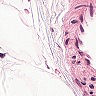
Metastatic tissue present: no